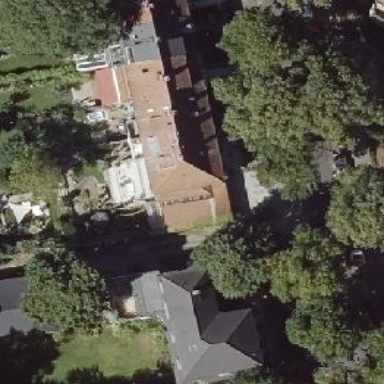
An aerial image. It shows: Hipped roof house.